Question: I'm developing an Excel 2010 Application Level Add-in using vb.net with .NET framework 4.
1. Have user type in multiple names to search for
2. Use the list of names to execute a SQL query on a LARGE spreadsheet (30,000+ rows)
3. Return the recordset and paste into new worksheet
Performance is my priority. I'd like to know the fastest way to do this by leveraging the .NET framework.
Using an ADO Connection Object in my code works, but the process takes too long (5 - 8 seconds).
'''
SELECT *
FROM wells
WHERE padgroup in
(SELECT padgroup
FROM wells
WHERE name LIKE 'TOMCHUCK 21-30'
OR name LIKE 'FEDERAL 41-25PH')
'''

'''
'Create Recordset Object
rsCon = CreateObject("ADODB.Connection")
rsData = CreateObject("ADODB.Recordset")
rsCon.Open(szConnect)
rsData.Open(mySQLQueryToExecute, rsCon, 0, 1, 1)
'Check to make sure data is received, then copy the data
If Not rsData.EOF Then
TargetRange.Cells(1, 1).CopyFromRecordset(rsData)
Else
MsgBox("No records returned from : " & SourceFile, vbCritical)
End If
'Clean up the Recordset object
rsData.Close()
rsData = Nothing
rsCon.Close()
rsCon = Nothing
'''
Based on what I know, Excel spreadsheets are stored in the Open XML format and the .NET framework includes native support for parsing XML.
- <URL>
Could somebody provide a pointer on what would be the best method to use? I'd really appreciate it.
- -
Right now I just embed the spreadsheet as a project resource.
Then, at run-time I create the file, run the query, store the results in-memory, and delete the file.
'''
'Create temp file path in the commonapplicationdata folder
Dim excelsheetpath As StringBuilder
excelsheetpath = New StringBuilder(Environment.GetFolderPath(Environment.SpecialFolder.CommonApplicationData))
excelsheetpath.Append("\MasterList.xlsm")
'Save resources into temp location in HD
System.IO.File.WriteAllBytes(excelsheetpath.ToString, My.Resources.MasterList)
'Now call the function to use ADO to get records from the MasterList.xlsm file just created
GetData(excelsheetpath.ToString, "Sheet1", "A1:S40000", True, False)
'Store the results in-memory and display by adding to a datagridview control (in a custom task pane)
'Delete the spreadsheet
System.IO.File.Delete(excelsheetpath.ToString())
'''
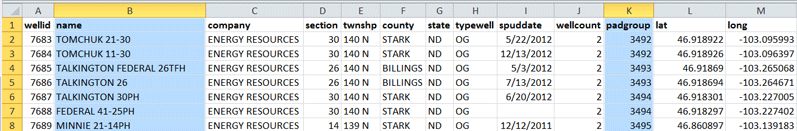
Answer: I tried three different approaches:
- - -
LINQ to XML offered the best performance. I converted my table into an XML file:

Then, in my code, I used StringReader to bring in the file (which is saved as a project resource).
'''
'welldoc will be the file to do queries on using LINQ to XML
Dim stream As System.IO.StringReader
stream = New StringReader(My.Resources.XMLwellData)
welldoc = XDocument.Load(stream)
'clean up stream now that it's no longer needed
stream.Close()
stream.Dispose()
'***** later in the code perform my query on XML file *********
Dim query = _
From well In welldoc.<wellList>.<well> _
Where well.<name>.Value Like "TOMCHUCK 21-30" _
Select well
For Each well in query
MessageBox.Show(well.<padgroup>.value)
Next
'''
This was amazingly simple to do what I wanted and best of all it was FAST.
Thank you for all the help and suggestions. It made all the difference for me figuring this out.
If you're trying to use the code suggested in the other answer, this will only filter on two values:
'''
worksheet.Cells.AutoFilter(column, criteria, Excel.XlAutoFilterOperator.xlOr);
'''
So, to <URL>, you must pass your arguments as an array and filter on xlFilterValues.
'''
Dim wrkbk As Excel.Workbook
Dim wrksht As Excel.Worksheet
Dim myRange As Excel.Range
Dim cell As Excel.Range
'You would add all of your wellnames to search to this List
Dim wellNames As New List(Of String)
wrksht = wrkbk.Sheets(1)
'In my excel file there is a Named Range which includes the all the information
myRange = wrksht.Range("WellLookUpTable")
'Notice, for 'Criteria1:=' you MUST convert the List to an array
With wrksht.Range("WellLookUpTable")
.AutoFilter(Field:=2, Criteria1:=wellNames.ToArray, Operator:=Excel.XlAutoFilterOperator.xlFilterValues)
End With
myRange = wrksht.Range("A2", wrksht.Range("A2").End(Excel.XlDirection.xlDown)).Cells.SpecialCells(Excel.XlCellType.xlCellTypeVisible)
For Each cell In myRange
'column 11 is padgroup
MessageBox.Show(cell.Offset(0, 11).Value)
Next
'''